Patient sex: M
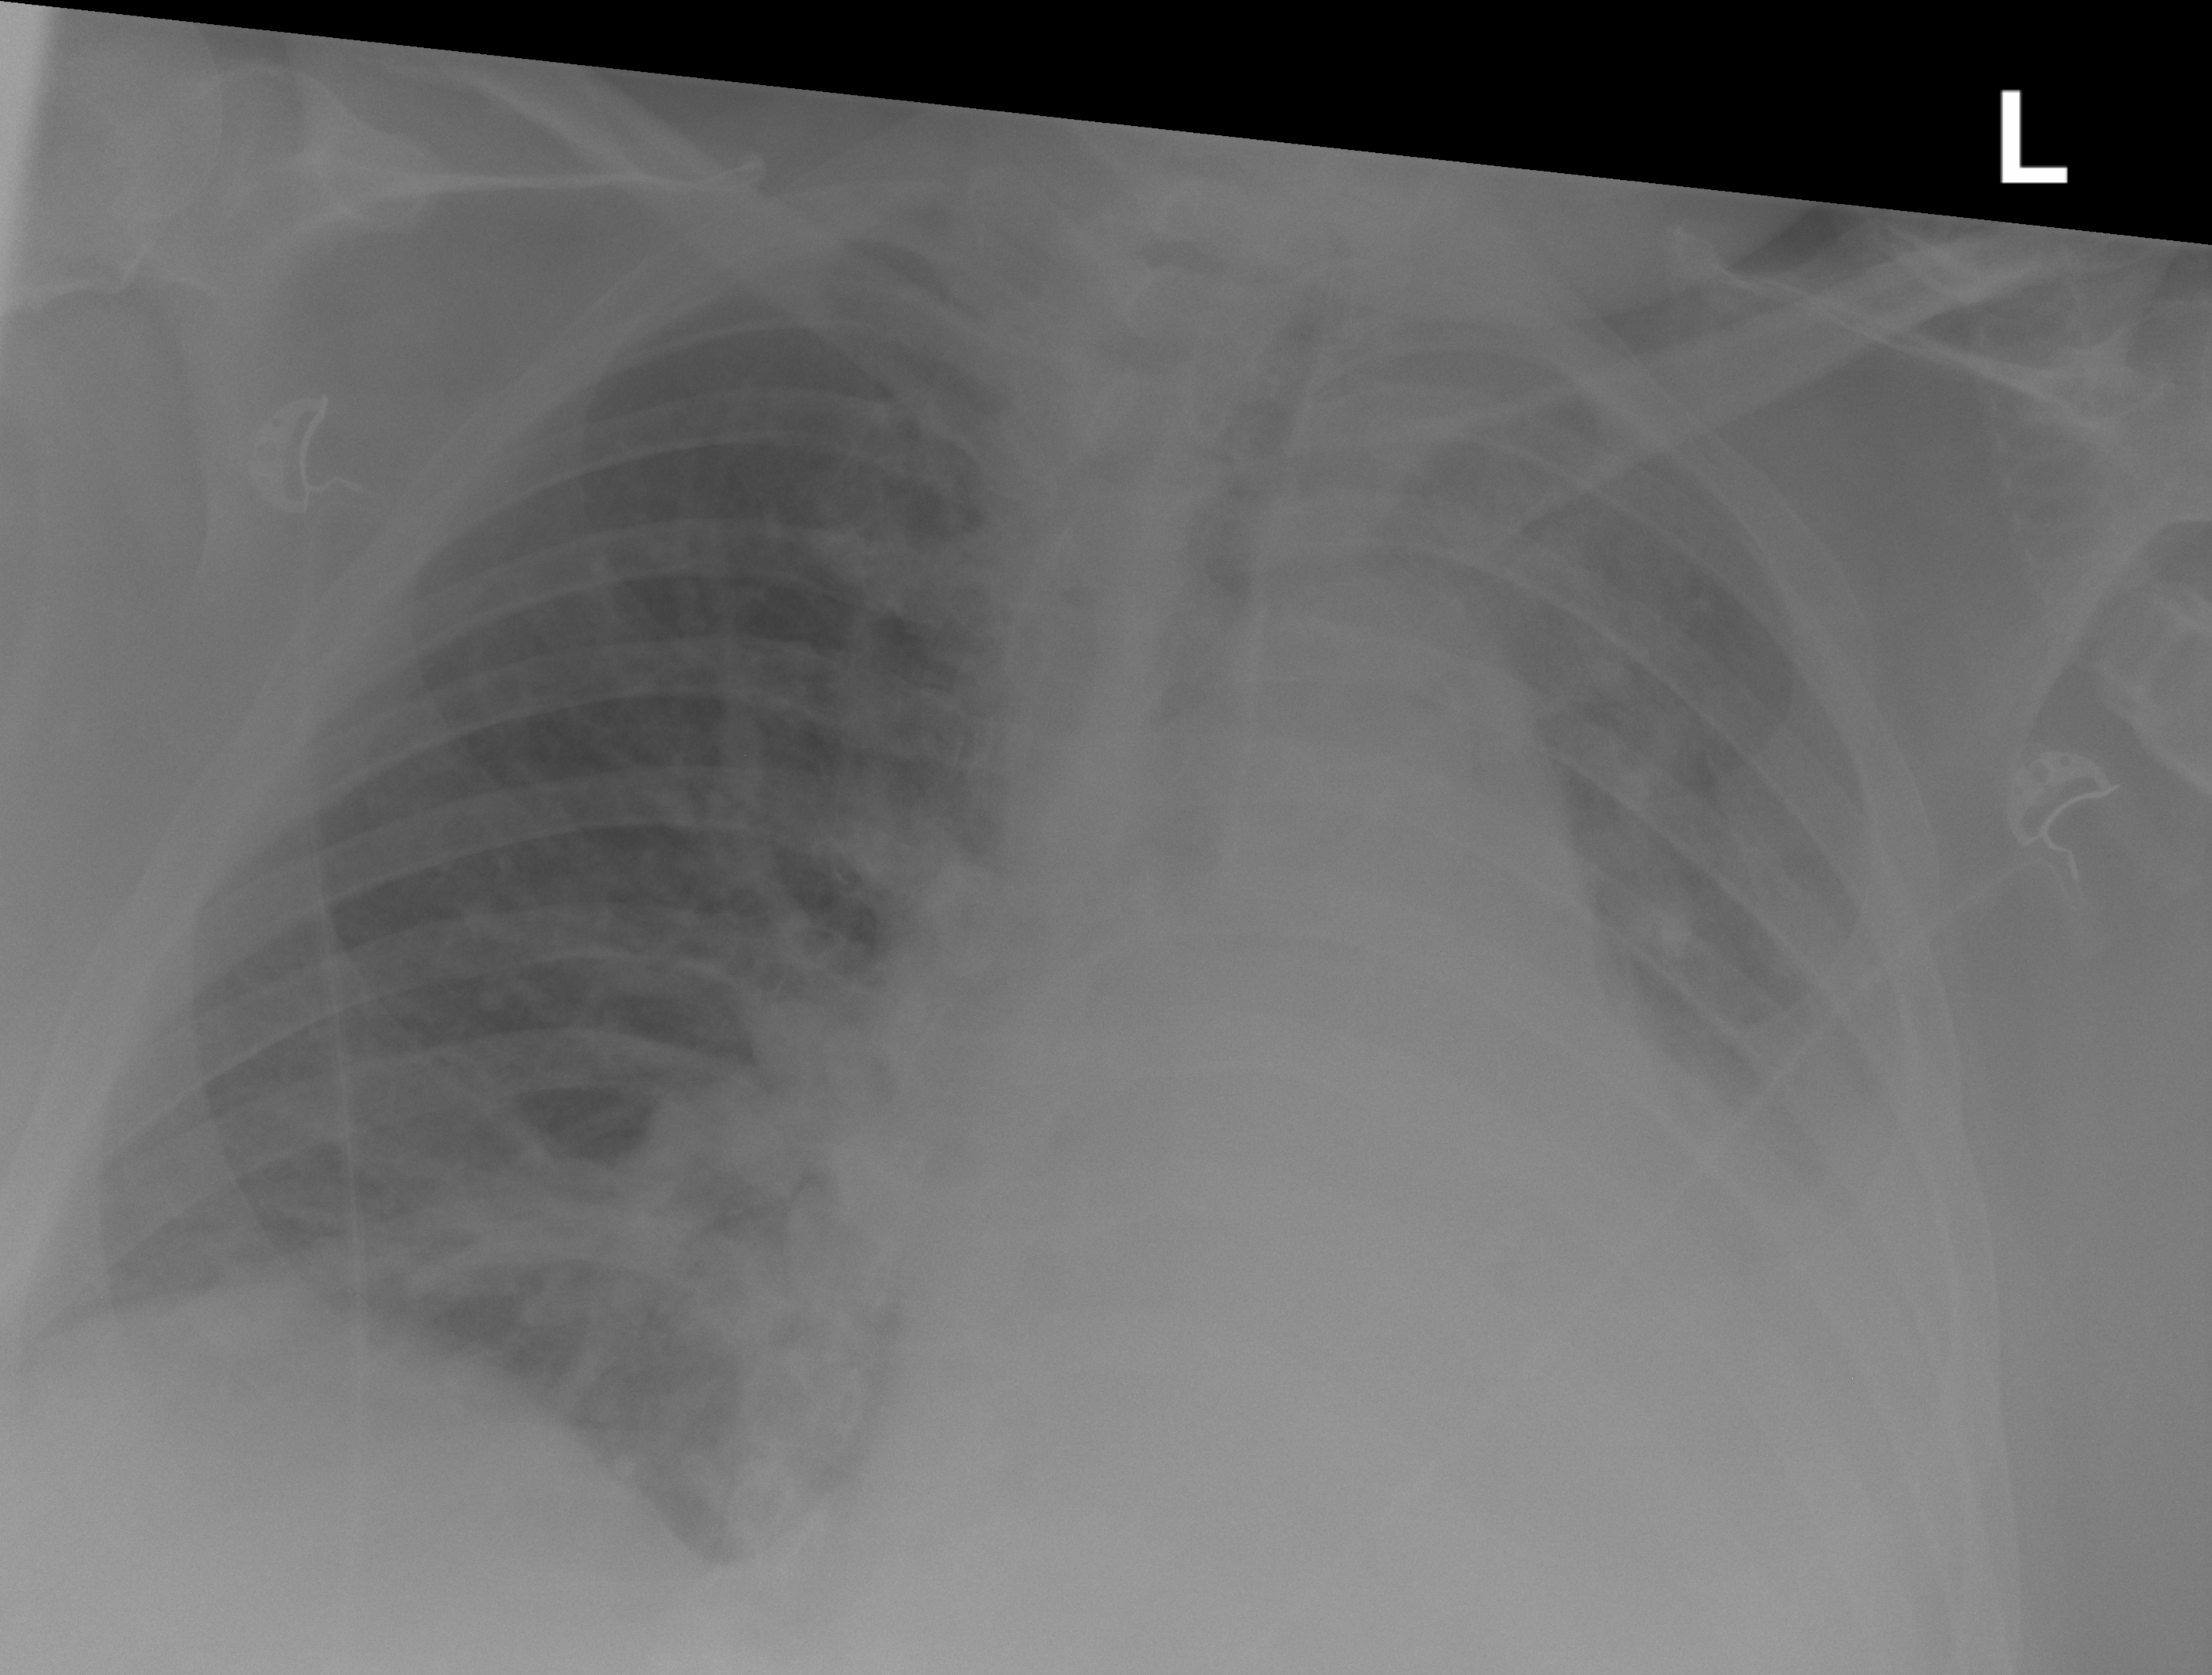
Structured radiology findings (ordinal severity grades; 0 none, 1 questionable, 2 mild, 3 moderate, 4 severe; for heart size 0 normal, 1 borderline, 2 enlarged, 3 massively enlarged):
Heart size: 2
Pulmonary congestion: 2
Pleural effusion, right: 2
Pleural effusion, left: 3
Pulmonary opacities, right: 2
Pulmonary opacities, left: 2
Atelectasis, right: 2
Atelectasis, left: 3